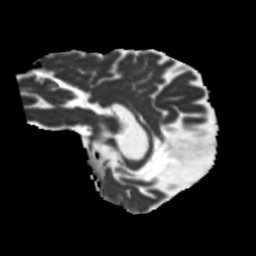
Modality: MD
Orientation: sagittal
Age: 57
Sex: male
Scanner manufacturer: siemens
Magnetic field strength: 3 T
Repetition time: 5.25 s
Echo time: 0.08 s